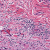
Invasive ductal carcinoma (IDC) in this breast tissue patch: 1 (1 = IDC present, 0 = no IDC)